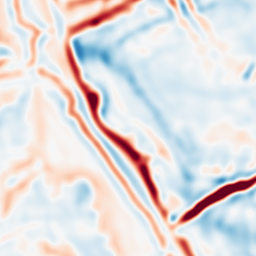
Category: multiscale
Decomposition family: log
Decomposition parameters: sigma: 5
Upsampling method: quadratic
Upsampling parameters: scale: 2
Upsampling scale: 2